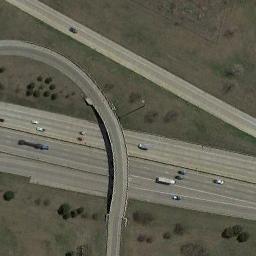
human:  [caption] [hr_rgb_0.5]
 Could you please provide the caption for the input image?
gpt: Here is an S-shaped overpass .

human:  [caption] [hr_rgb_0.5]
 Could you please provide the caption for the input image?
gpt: Several cars are on the road under the overpass .

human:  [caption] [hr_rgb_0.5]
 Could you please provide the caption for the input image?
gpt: The directional overpass is over the roads on the clearing .

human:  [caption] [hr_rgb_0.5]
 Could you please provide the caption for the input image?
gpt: The overpass is next to the bare land with some cars .

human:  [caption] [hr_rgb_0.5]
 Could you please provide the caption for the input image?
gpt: There are brown lawns around the overpass .